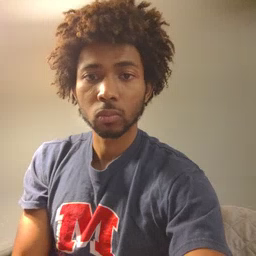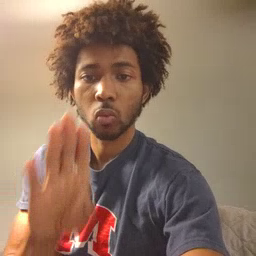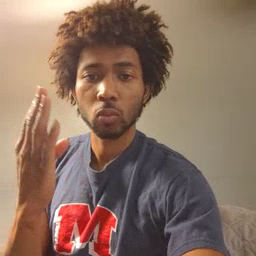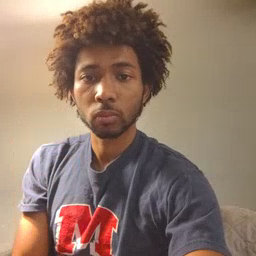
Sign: open